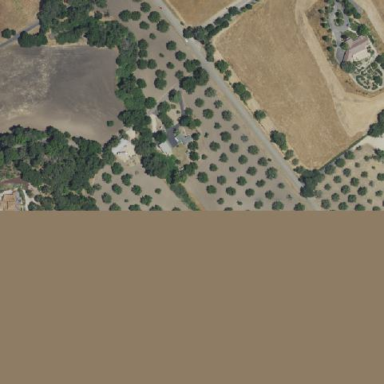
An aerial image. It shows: Orchard.